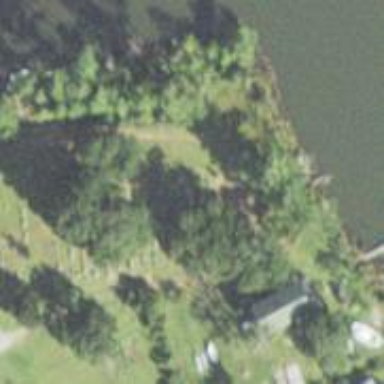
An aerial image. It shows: Cemetery.